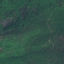
Land use / land cover class: Forest